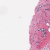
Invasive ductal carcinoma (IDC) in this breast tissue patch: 1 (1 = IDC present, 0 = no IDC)